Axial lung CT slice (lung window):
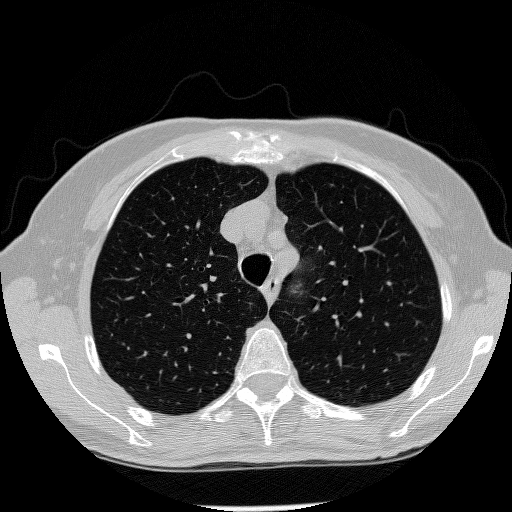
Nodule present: no